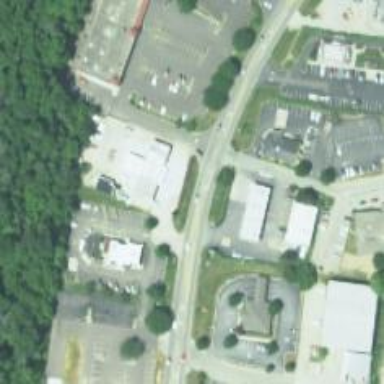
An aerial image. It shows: Tertiary road surrounded by retail buildings.